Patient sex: M
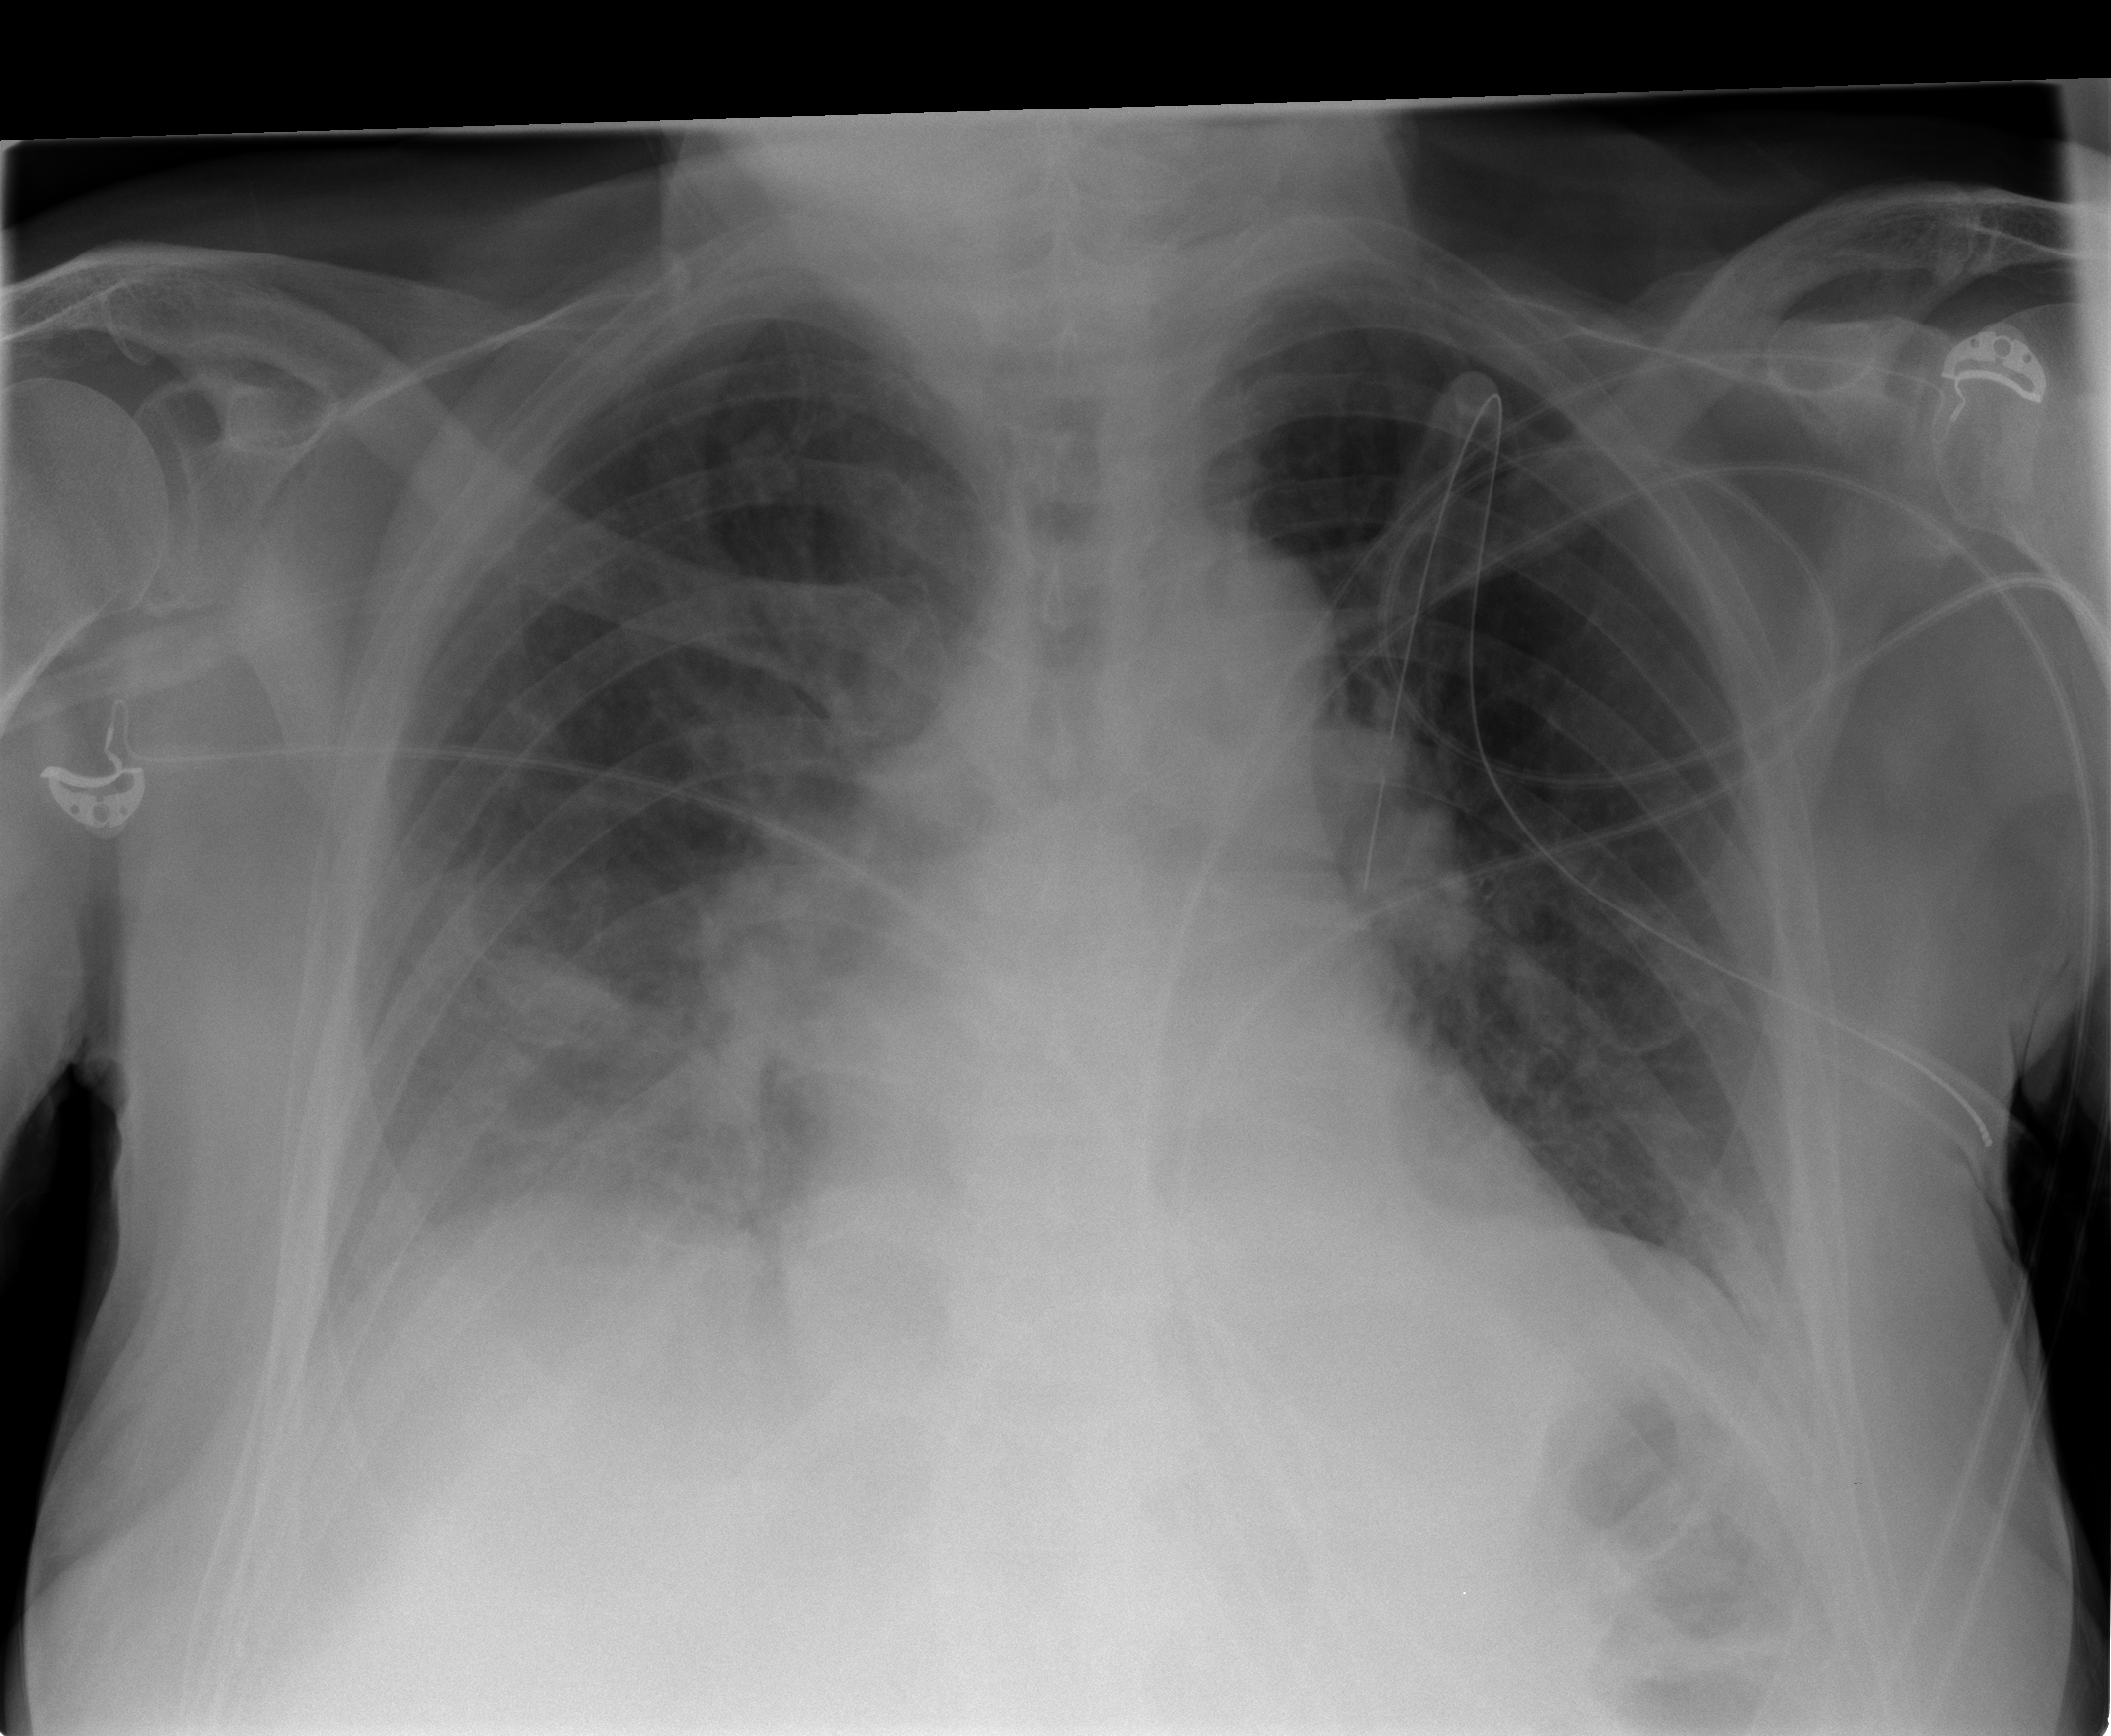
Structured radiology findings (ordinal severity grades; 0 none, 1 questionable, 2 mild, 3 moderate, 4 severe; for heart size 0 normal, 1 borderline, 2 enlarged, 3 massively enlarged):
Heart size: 0
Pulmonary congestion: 0
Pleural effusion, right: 2
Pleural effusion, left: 1
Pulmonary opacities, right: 0
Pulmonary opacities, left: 0
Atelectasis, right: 2
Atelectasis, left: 1